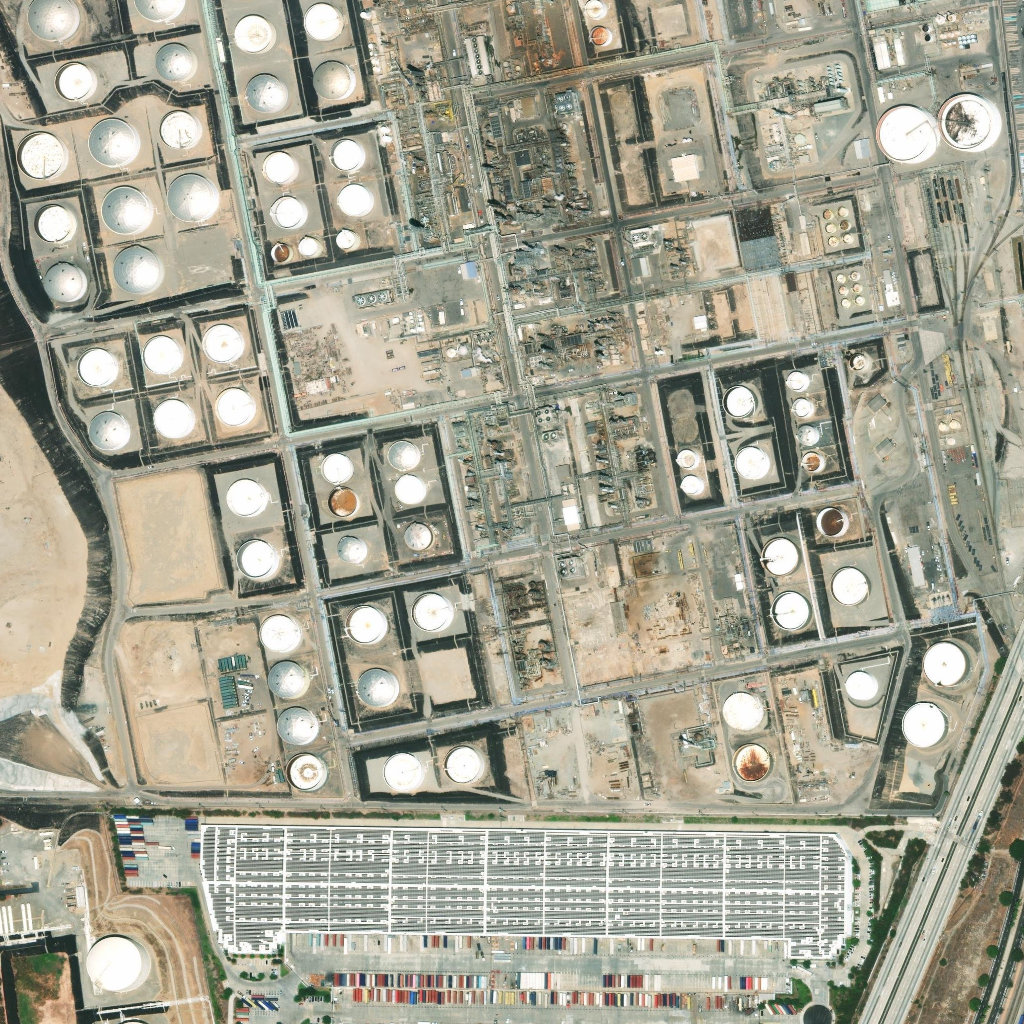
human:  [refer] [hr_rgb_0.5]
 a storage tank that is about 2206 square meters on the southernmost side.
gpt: <box>[[8, 91, 13, 96, 0]]</box>